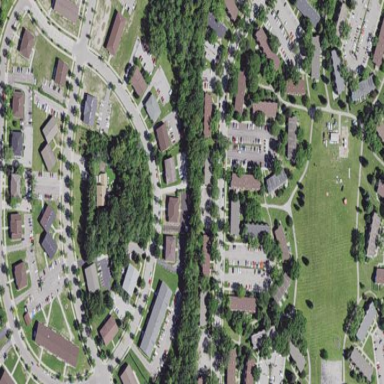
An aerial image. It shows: Residential area with apartments.